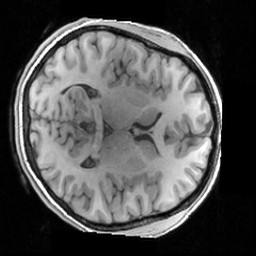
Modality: T1w
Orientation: axial
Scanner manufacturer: siemens
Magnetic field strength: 3 T
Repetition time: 1.63 s
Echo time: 0.00311 s